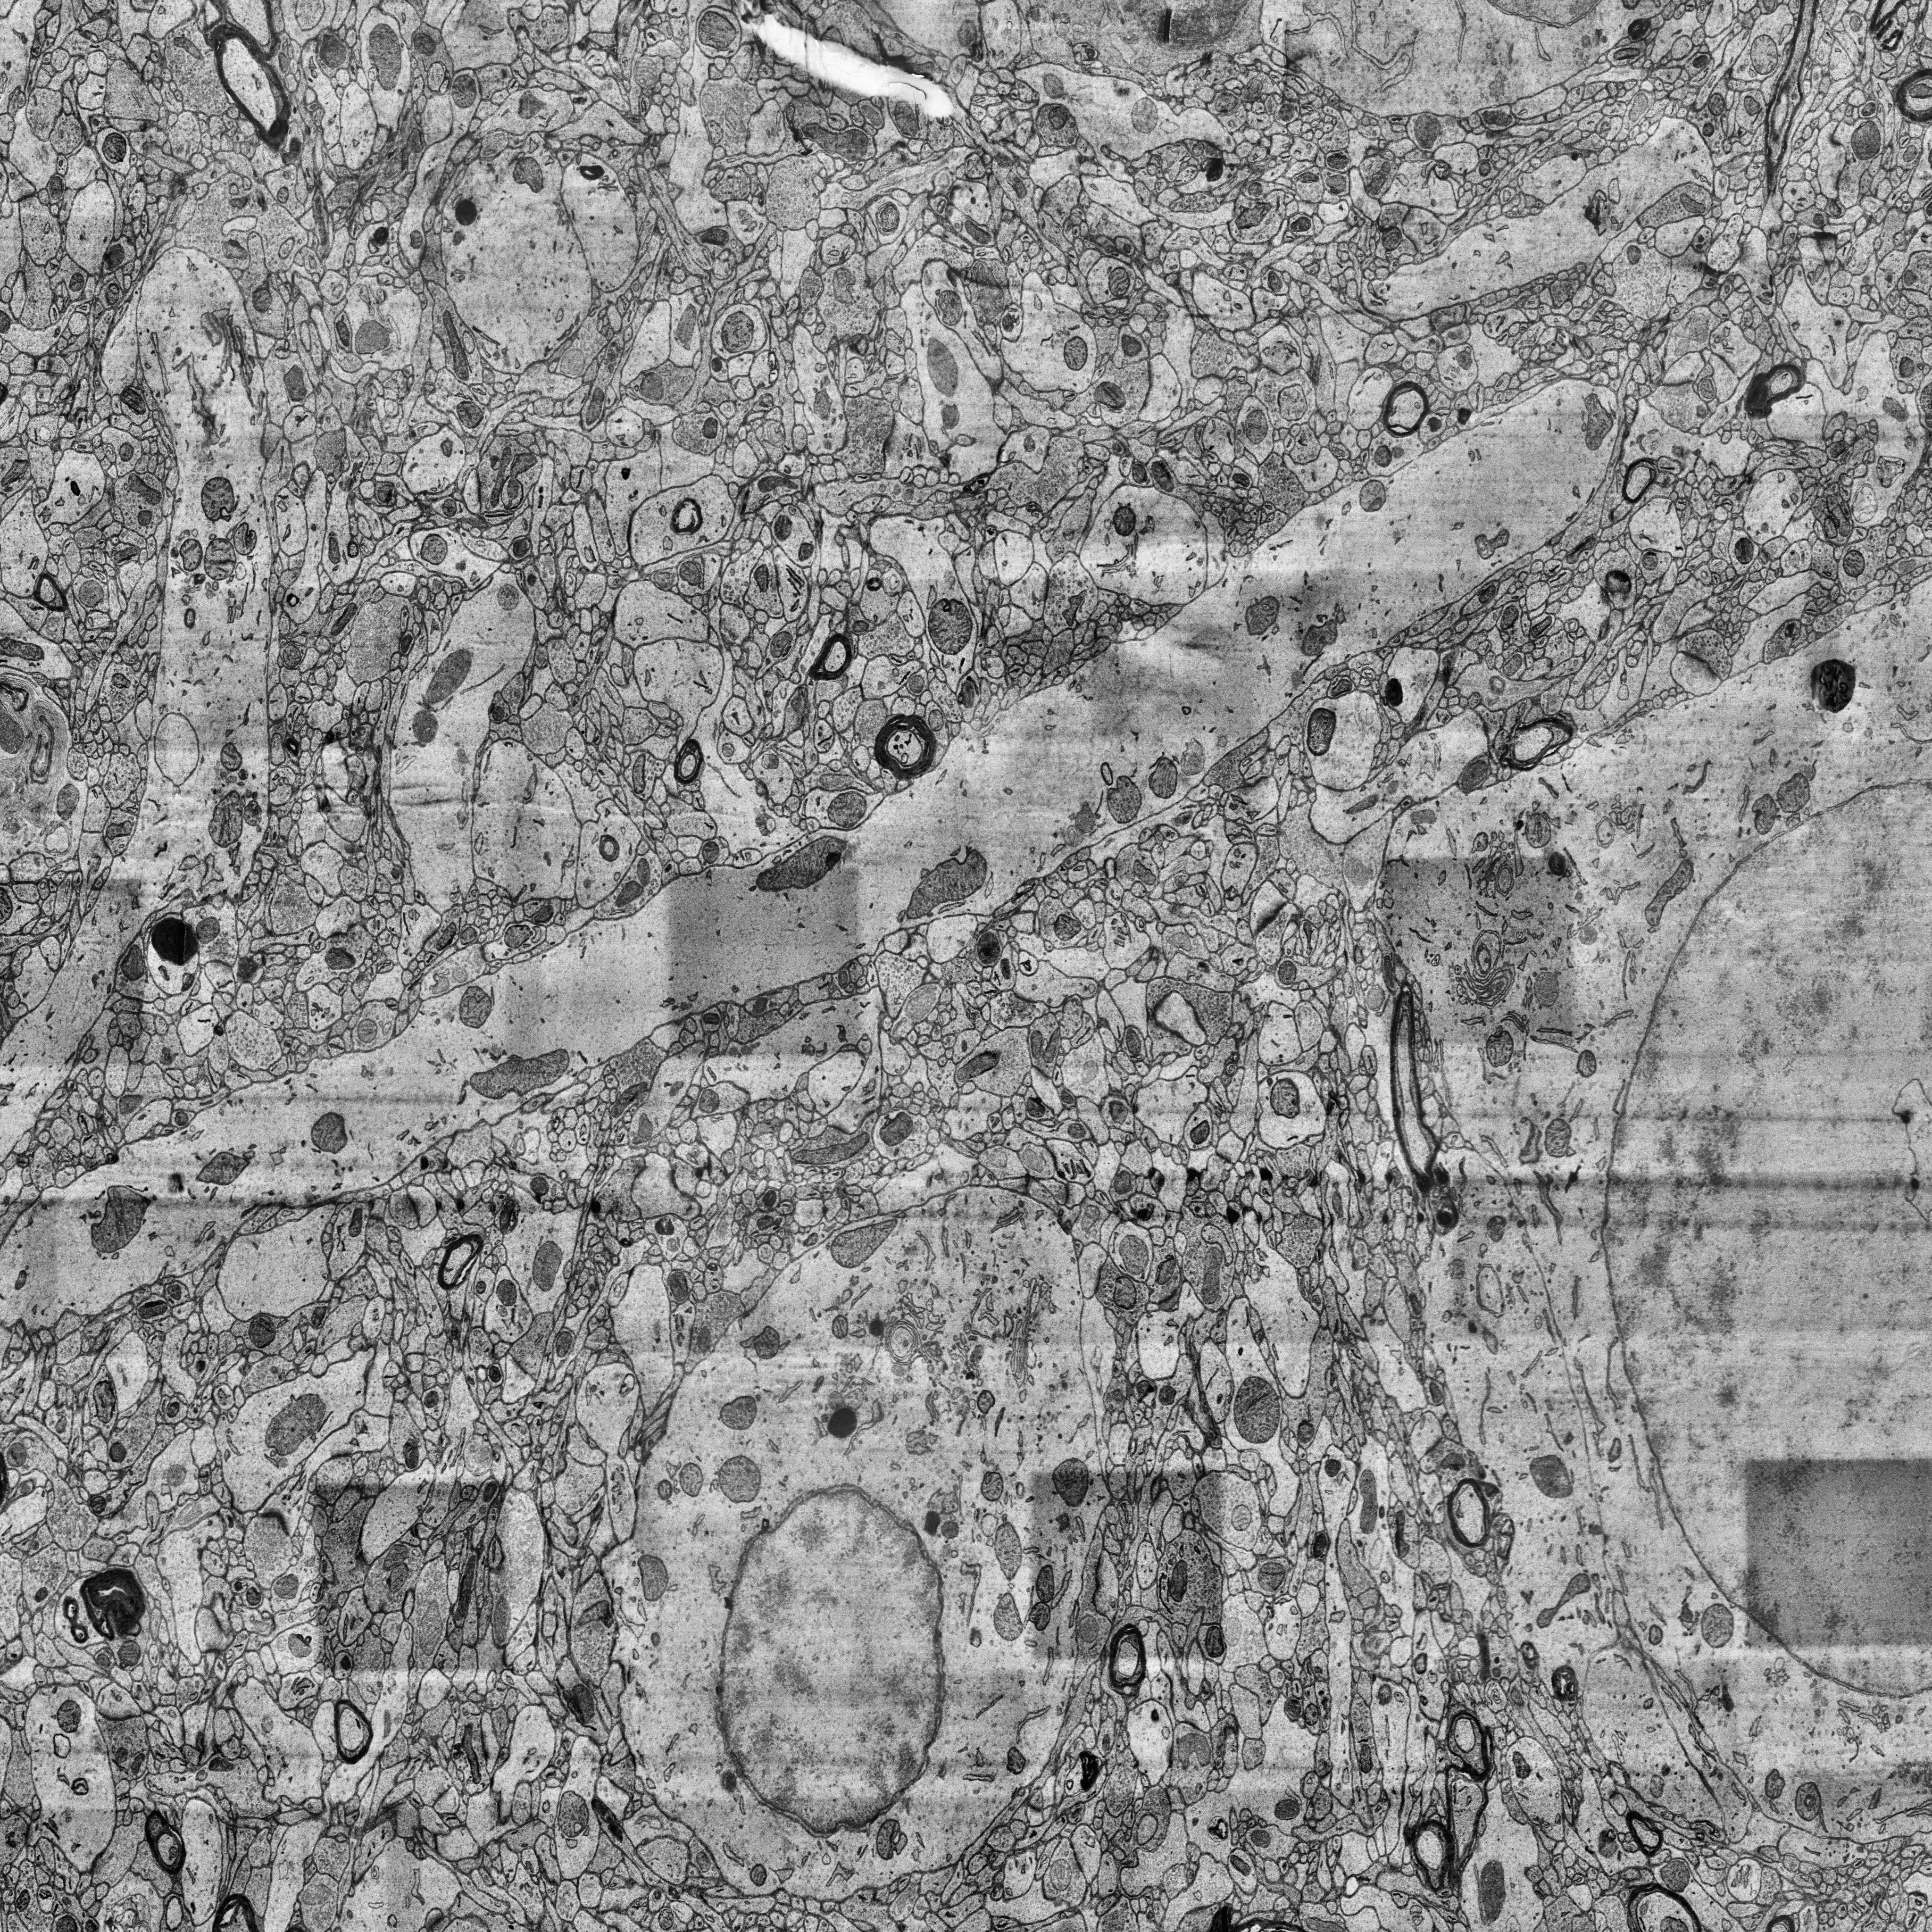
Electron microscopy slice of human cortex tissue
Slice depth (z): 344
Mitochondria instances in slice: 415